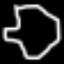
Label: octagon